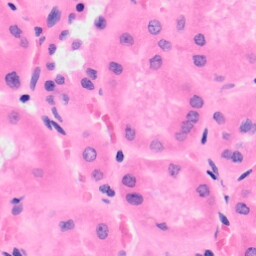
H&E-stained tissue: Kidney